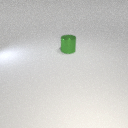
large green metal cylinder